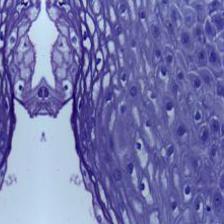
Diagnosis: Normal